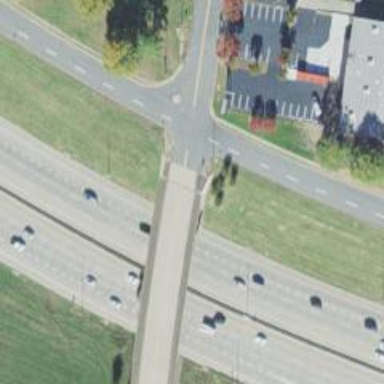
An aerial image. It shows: Footway bridge with beam structure.